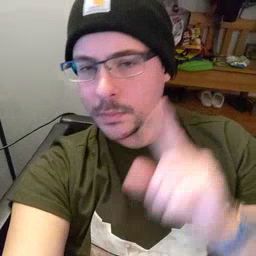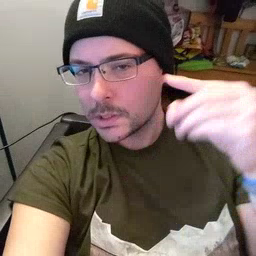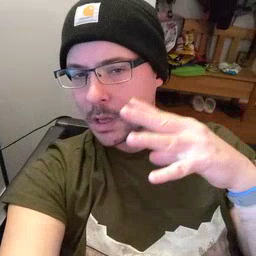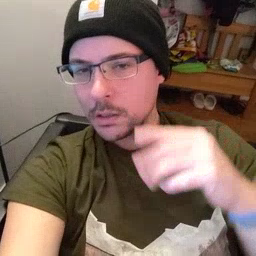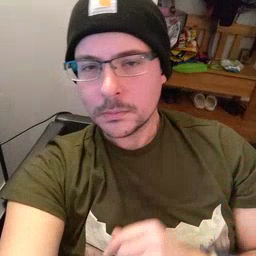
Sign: sun